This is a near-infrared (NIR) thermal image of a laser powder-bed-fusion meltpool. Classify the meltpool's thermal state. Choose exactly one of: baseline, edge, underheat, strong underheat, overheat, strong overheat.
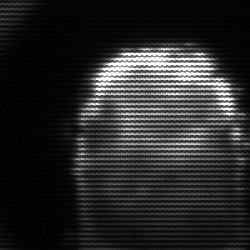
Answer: baseline